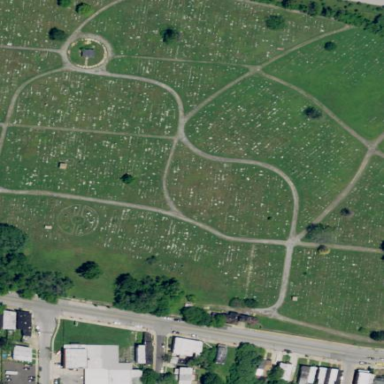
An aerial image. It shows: Cemetery.